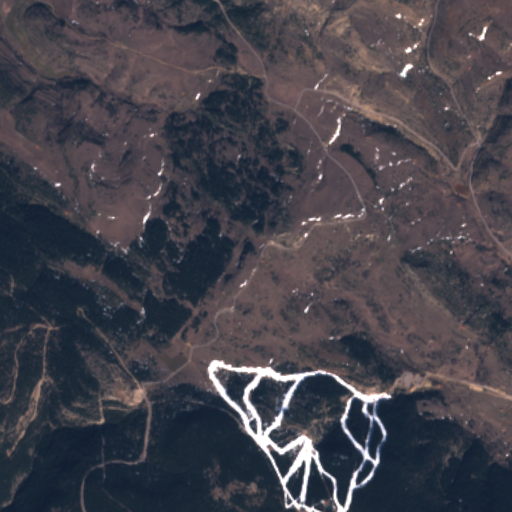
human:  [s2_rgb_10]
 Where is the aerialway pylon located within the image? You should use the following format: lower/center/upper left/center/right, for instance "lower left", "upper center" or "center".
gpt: The aerialway pylon is located in the lower right of the image.
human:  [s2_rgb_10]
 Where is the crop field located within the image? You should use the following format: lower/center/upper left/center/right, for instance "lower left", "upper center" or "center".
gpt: The crop field is located in the lower left of the image.
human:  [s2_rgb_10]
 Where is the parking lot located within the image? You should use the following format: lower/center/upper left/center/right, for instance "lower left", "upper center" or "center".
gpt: The parking lot is located in the lower right of the image.
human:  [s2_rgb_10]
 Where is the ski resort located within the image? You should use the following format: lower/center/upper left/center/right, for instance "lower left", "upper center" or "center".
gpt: The ski resort is located in the lower right of the image.
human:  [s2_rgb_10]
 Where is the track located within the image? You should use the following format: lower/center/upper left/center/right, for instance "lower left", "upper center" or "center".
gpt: The track is located in the lower right of the image.
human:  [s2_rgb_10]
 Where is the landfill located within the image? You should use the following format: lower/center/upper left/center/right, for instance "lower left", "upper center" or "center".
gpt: There is no landfill in the image.